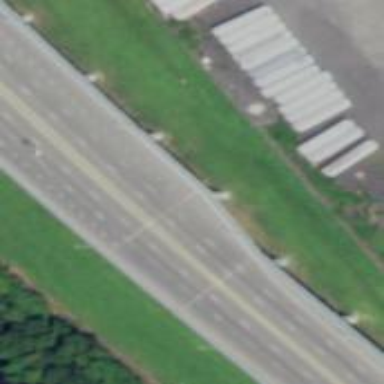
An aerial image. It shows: Motorway junction.